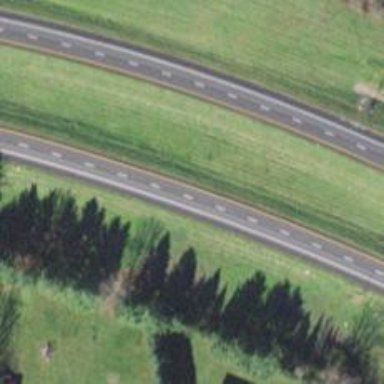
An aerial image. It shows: Asphalt motorway.